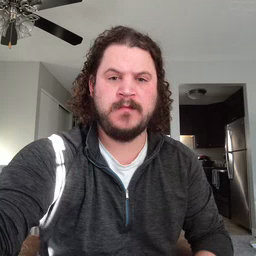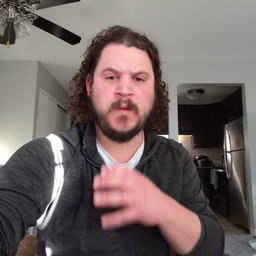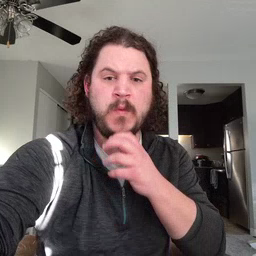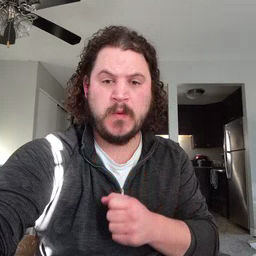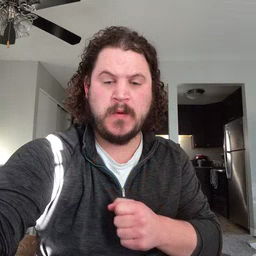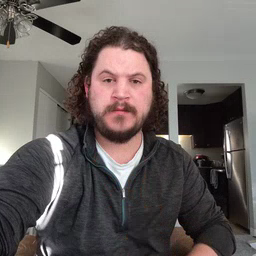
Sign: old